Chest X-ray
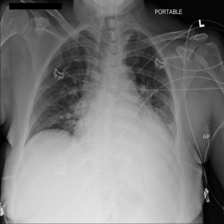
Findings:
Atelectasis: positive
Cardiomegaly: positive
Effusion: negative
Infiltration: positive
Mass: negative
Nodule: negative
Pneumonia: negative
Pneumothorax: negative
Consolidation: negative
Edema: negative
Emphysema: negative
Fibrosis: negative
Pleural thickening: negative
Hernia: negative